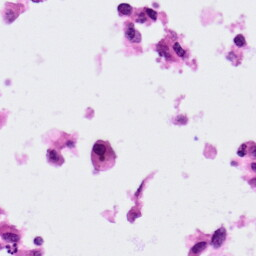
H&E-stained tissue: Lung